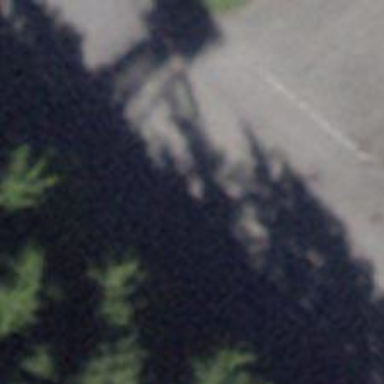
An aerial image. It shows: Unclassified road with asphalt surface.